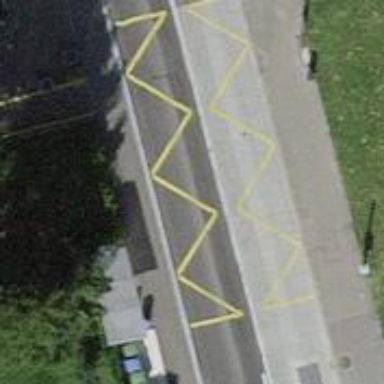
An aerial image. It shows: Bus stop with sheltered platform for public transport.